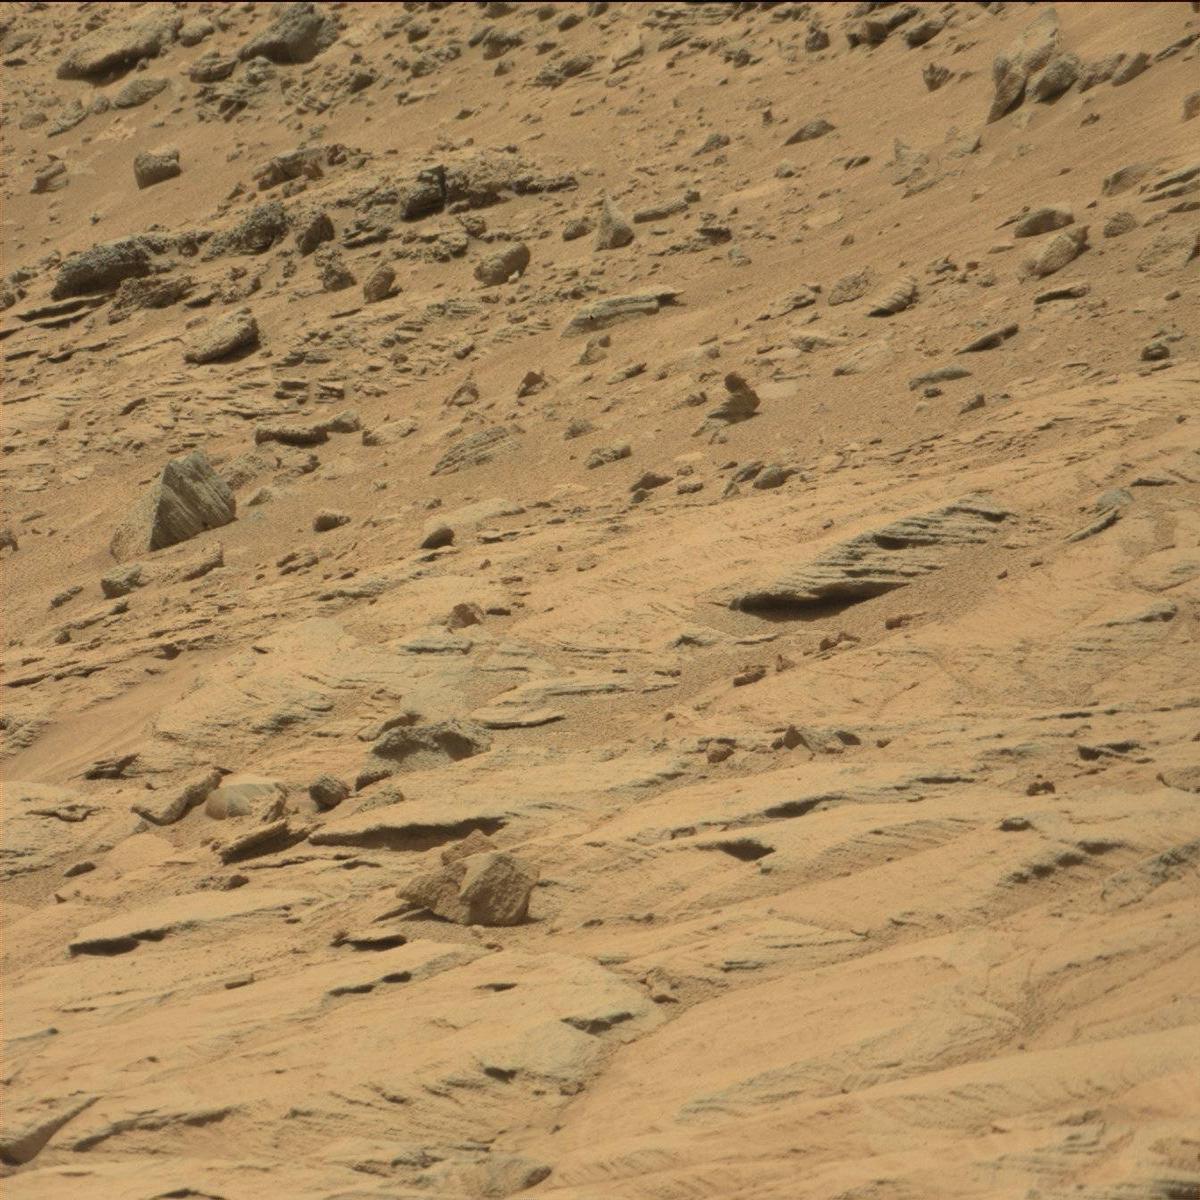
Terrain classes present: Bedrock, Sand / Soil